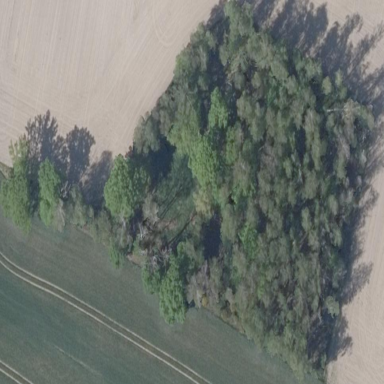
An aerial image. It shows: Forest area.